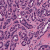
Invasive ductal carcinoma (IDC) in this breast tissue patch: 1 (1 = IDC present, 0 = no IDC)